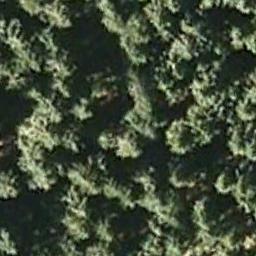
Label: forest